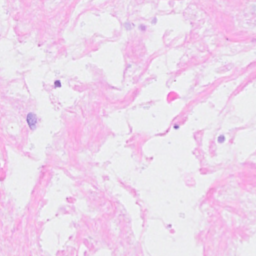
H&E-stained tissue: Breast